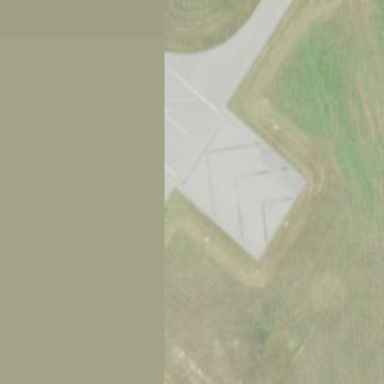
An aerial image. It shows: View of runway in airport.